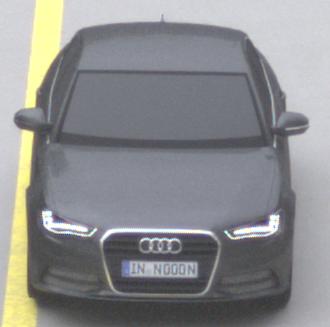
Make: Audi
Model: A6 2.0 TFSI
Detailed model: A6 (C7) Limousine
Model produced from: 2011/10
Model produced until: 2014/09
Doors: 4
Color: gray
Road condition: dry road
Daytime: morning or afternoon
Contrast: low contrast